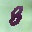
Label: 8